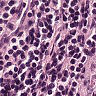
Metastatic tissue present: no